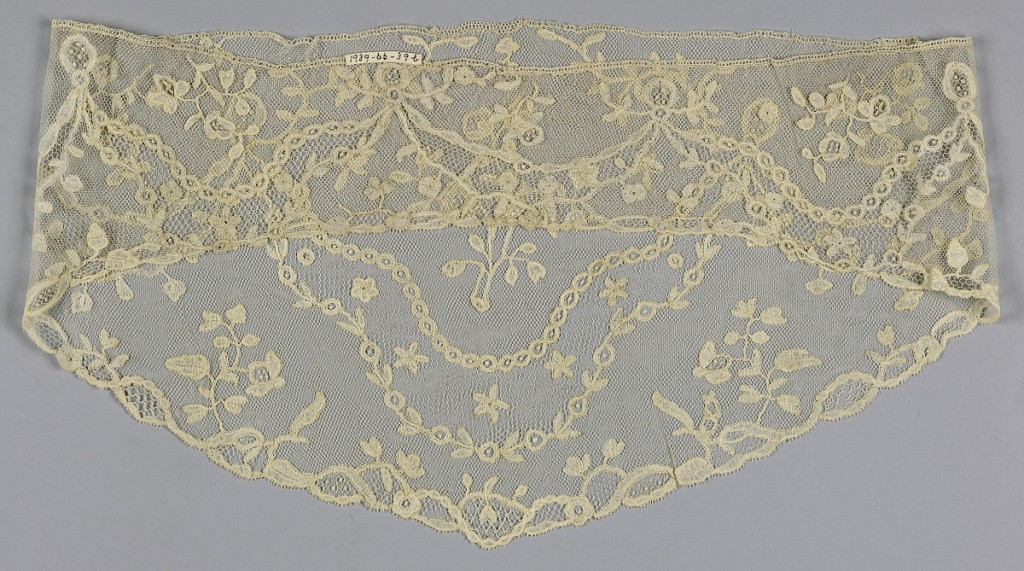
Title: Sleeve ruffle
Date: late 18th century
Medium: linen Technique: bobbin lace, Brussels style
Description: Sleeve ruffle shape with detached flowering sprays and leaf ornaments.